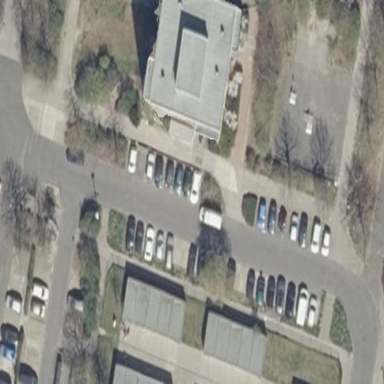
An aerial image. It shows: Flat-roofed apartment building.